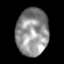
Tissue: skin
Cell type: Epithelial cells
Senescence score: 0.1205
Nuclear area (px): 1497
Mean DAPI intensity: 144.011